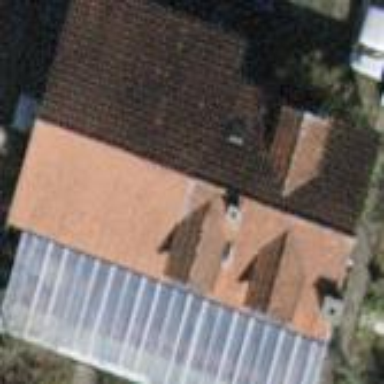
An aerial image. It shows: Building with tiled roof.